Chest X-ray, AP view. Patient: 40 years old, sex F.
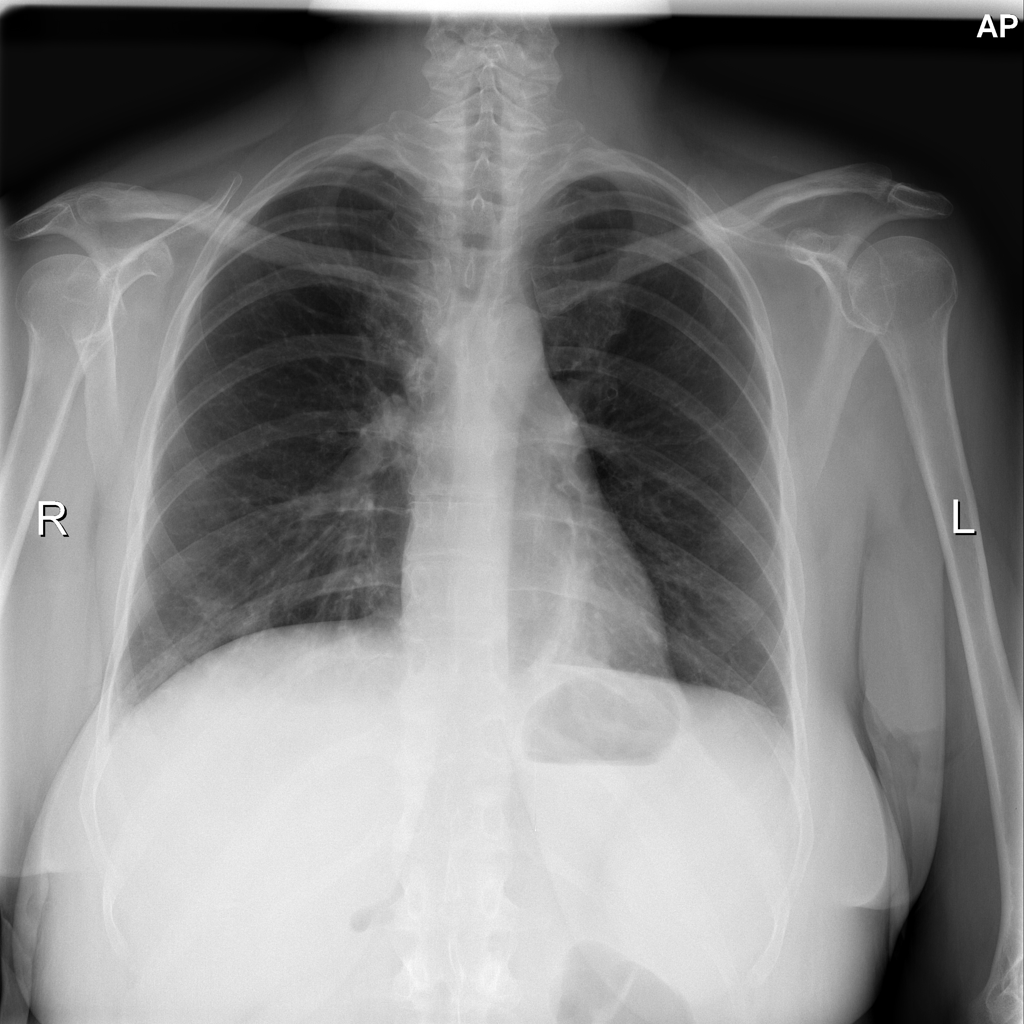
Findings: Atelectasis, Infiltration